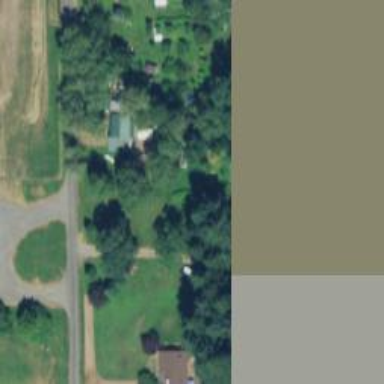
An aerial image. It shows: Driveway.